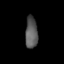
Tissue: lung
Cell type: Endothelial cells
Senescence score: 0.5923
Nuclear area (px): 380
Mean DAPI intensity: 89.605